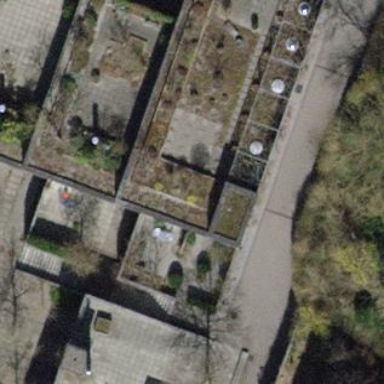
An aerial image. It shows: Building with flat roof.